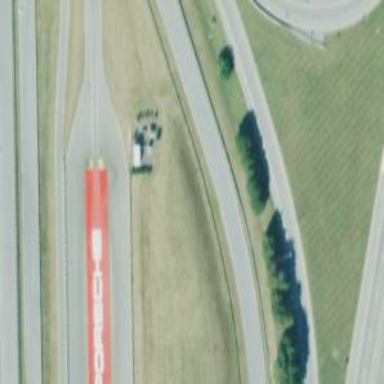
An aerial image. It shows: Raceway for motor sports.